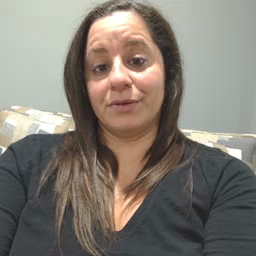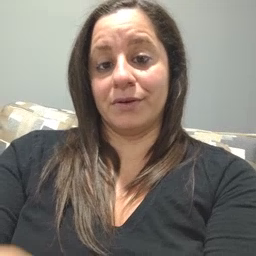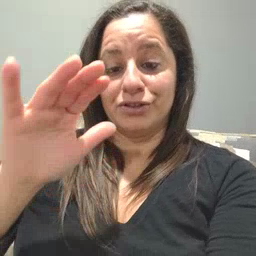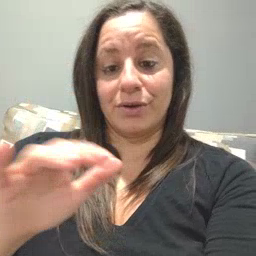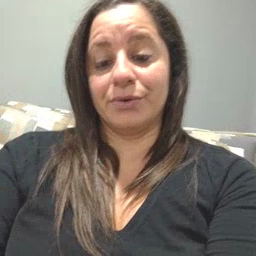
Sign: child